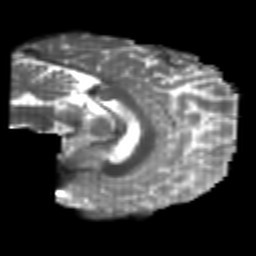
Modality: T2w
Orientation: sagittal
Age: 22
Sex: male
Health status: healthy
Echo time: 0.074 s